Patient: sex F, age 67
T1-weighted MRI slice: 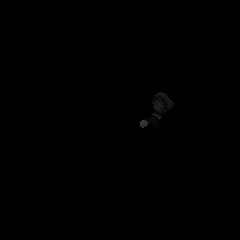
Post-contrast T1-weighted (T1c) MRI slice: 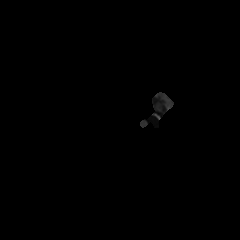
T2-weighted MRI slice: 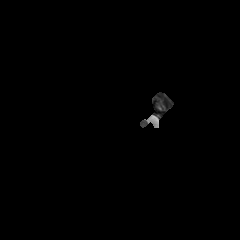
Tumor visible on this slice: no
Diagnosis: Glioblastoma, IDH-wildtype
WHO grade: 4